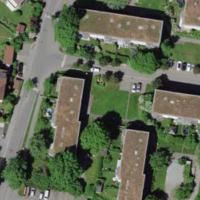
EUNIS habitat code: 55
Species observed at this site:
Streptopelia decaocto
Pica pica
Ciconia ciconia